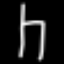
Label: chair